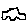
Label: car